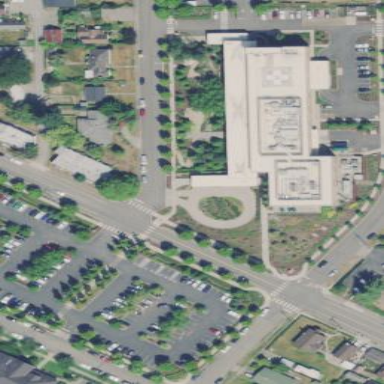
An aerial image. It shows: Healthcare facility identified as hospital.